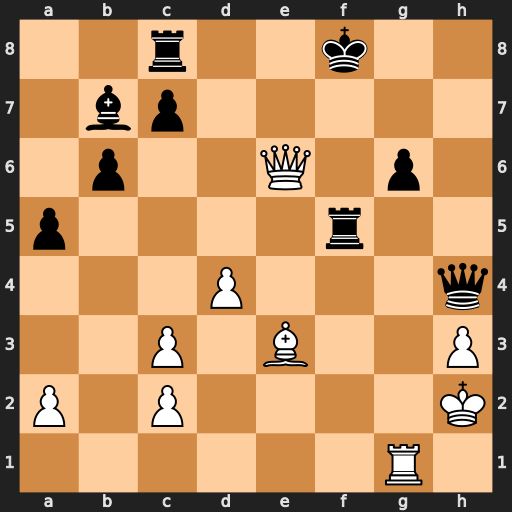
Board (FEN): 2r2k2/1bp5/1p2Q1p1/p4r2/3P3q/2P1B2P/P1P4K/6R1
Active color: w
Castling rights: -
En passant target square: -
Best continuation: Rxg6 Rf2+ Kg1 Rg2+ Rxg2